Question: I am new to cuda and cuBlas, and recently I am trying to use batched cuBlas API to solve multiple systems of linear equations. Here's my code:
The size of the matrix is N, and the number of matrices (batch size) is numOfMat.
'''
#include <stdio.h>
#include <stdlib.h>
#include <cstdio>
#include <iostream>
#include <chrono>
#include <random>
#include <cuda.h>
#include <cusolverDn.h>
#include <cuda_runtime.h>
#include <cuComplex.h> // deal with complex numbers
#include <cuda_profiler_api.h>
using namespace std::chrono;
#define N 6
#define numOfMat 500000
#define gpuErrchk(ans) { gpuAssert((ans), __FILE__, __LINE__); }
inline void gpuAssert(cudaError_t code, const char *file, int line, bool abort=true)
{
if (code != cudaSuccess)
{
fprintf(stderr,"GPUassert: %s %s %d
", cudaGetErrorString(code), file, line);
if (abort) exit(code);
}
}
int main() {
std::random_device device;
std::mt19937 generator(device());
std::uniform_real_distribution<double> distribution(1., 5.);
high_resolution_clock::time_point t1;
high_resolution_clock::time_point t2;
double duration = 0;
double duration_1 = 0;
// step 1: cuda solver initialization
cublasHandle_t cublas_handle;
cublasCreate_v2(&cublas_handle);
cublasStatus_t stat;
int* PivotArray;
int* infoArray;
cudaError_t cudaStatUnified1 = cudaSuccess;
cudaError_t cudaStatUnified2 = cudaSuccess;
const cuDoubleComplex alpha = make_cuDoubleComplex(1.0f, 0.0f);
cudaStatUnified1 = cudaMallocManaged(&PivotArray, N * numOfMat * sizeof(int));
cudaStatUnified2 = cudaMallocManaged(&infoArray, numOfMat * sizeof(int));
if ((cudaSuccess != cudaStatUnified1) || (cudaSuccess != cudaStatUnified2))
std::cout <<"unified memory allocated unsuccessful!"<<std::endl;
//ALLOCATE MEMORY - using unified memory
cuDoubleComplex** h_A;
cudaMallocManaged(&h_A, sizeof(cuDoubleComplex*) * numOfMat);
cudaMallocManaged(&(h_A[0]), sizeof(cuDoubleComplex)*numOfMat*N*N);
for (int nm = 1; nm < numOfMat; nm++)
h_A[nm] = h_A[nm-1]+ N * N;
cuDoubleComplex** h_b;
cudaMallocManaged(&h_b, sizeof(cuDoubleComplex*) * numOfMat);
cudaMallocManaged(&(h_b[0]), sizeof(cuDoubleComplex) * numOfMat * N);
for (int nm = 1; nm < numOfMat; nm++)
h_b[nm] = h_b[nm-1] + N;
// FILL MATRICES
for (int nm = 0; nm < numOfMat; nm++)
for (int i = 0; i < N; i++)
for (int j = 0; j < N; j++)
h_A[nm][j * N + i] = make_cuDoubleComplex(distribution(generator), distribution(generator));
// FILL COEFFICIENTS
for (int nm = 0; nm < numOfMat; nm++)
for (int i = 0; i < N; i++)
h_b[nm][i] = make_cuDoubleComplex(distribution(generator), distribution(generator));
t1 = high_resolution_clock::now();
// step 2: Perform CUBLAS LU solver
stat = cublasZgetrfBatched(cublas_handle, N, h_A, N, PivotArray, infoArray, numOfMat);
if (stat != CUBLAS_STATUS_SUCCESS) printf ("-data download failed");
gpuErrchk( cudaDeviceSynchronize() );
// check if the input matrix is singular
/*for (int i = 0; i < numOfMat; i++)
if (infoArray[i] != 0) {
fprintf(stderr, "Factorization of matrix %d Failed: Matrix may be singular
", i);
}*/
// step 3: INVERT UPPER AND LOWER TRIANGULAR MATRICES
// --- Function solves the triangular linear system with multiple RHSs
// --- Function overrides b as a result
stat = cublasZtrsmBatched(cublas_handle, CUBLAS_SIDE_LEFT, CUBLAS_FILL_MODE_LOWER, CUBLAS_OP_N, CUBLAS_DIAG_UNIT, N, 1, &alpha, h_A, N, h_b, N, numOfMat);
if (stat != CUBLAS_STATUS_SUCCESS) printf ("--data download failed");
gpuErrchk( cudaDeviceSynchronize() );
stat = cublasZtrsmBatched(cublas_handle, CUBLAS_SIDE_LEFT, CUBLAS_FILL_MODE_UPPER, CUBLAS_OP_N, CUBLAS_DIAG_NON_UNIT, N, 1, &alpha, h_A, N, h_b, N, numOfMat);
if (stat != CUBLAS_STATUS_SUCCESS) printf ("---data download failed");
gpuErrchk( cudaDeviceSynchronize() );
t2 = high_resolution_clock::now();
duration = duration_cast<microseconds>(t2 - t1).count();
std::cout<<duration<<std::endl;
}
'''
The code works fine, but when I plot the computational time versus the number of matrices, the curve looks like this:

My question is: ? Intuitively, the curve should look to be flat when the batch size is large in some extent. However, when the batch size reaches up to 500,000, the time still appears to be linear to the batch size.
How can it be? Is there any explanation behind such a circumstance?
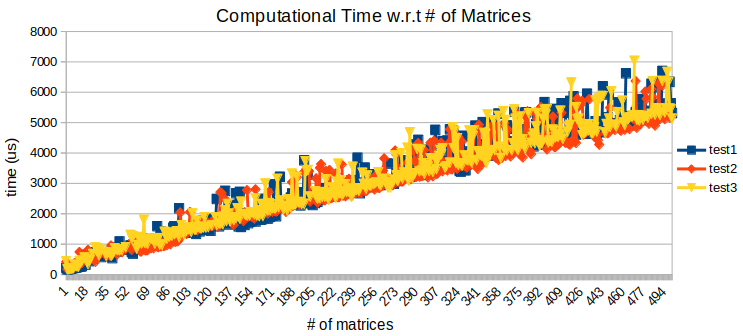
Answer: I think you need to look more closely at your data. If I run a modification of your code on Google Colab (Tesla T4) I get this:
<URL>
Which looks largely like your figure. But look more closely (log scales help):
<URL>
You can clearly see that up to a certain point, the runtime is largely independent of the number of matrices (around 2^8 = 64), but then scaling is linear as sizes increase. That is the transition from being able to parallelize the workload to reaching parallel capacity and having to schedule many parallel groups of operations to execute the workload. You might infer that for this particular GPU, the GPU run out of parallel capacity at between 64 and 128 concurrent operations (The T4 has 40 SM, so it might well be 80 if an SM could accommodate 2 operations per SM concurrently), after which runtime scales with multiples of that limiting size.
This is completely normal behaviour for any parallel computation architecture I am familiar with.